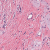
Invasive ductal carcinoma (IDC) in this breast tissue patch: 1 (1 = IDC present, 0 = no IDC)